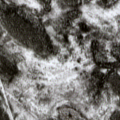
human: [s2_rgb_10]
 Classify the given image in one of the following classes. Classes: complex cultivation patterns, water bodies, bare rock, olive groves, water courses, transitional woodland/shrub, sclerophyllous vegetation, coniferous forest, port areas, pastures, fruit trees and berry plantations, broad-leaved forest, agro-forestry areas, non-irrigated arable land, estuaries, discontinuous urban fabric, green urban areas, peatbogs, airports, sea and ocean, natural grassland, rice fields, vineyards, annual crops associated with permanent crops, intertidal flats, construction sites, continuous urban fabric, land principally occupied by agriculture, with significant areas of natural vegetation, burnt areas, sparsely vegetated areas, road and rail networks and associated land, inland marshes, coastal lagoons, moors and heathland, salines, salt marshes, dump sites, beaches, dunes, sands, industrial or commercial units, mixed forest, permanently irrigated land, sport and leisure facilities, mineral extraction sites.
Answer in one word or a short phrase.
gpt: coniferous forest, transitional woodland/shrub